Question: I am currently using the JQuery ajax function to call an exterior PHP file, in which I select and add data in a database. Once this is done, I run a success function in JavaScript. What's weird is that the database is updating successfully when ajax is called, however the success function is not running. Here is my code:
'''
<!DOCTYPE html>
<head>
<script type="text/javascript" src="jquery-1.6.4.js"></script>
</head>
<body>
<div onclick="addtask();" style="width:400px; height:200px; background:#000000;"></div>
<script>
function addtask() {
var tid = (Math.floor(Math.random() * 3)) + 1;
var tsk = (Math.floor(Math.random() * 10)) + 1;
if(tsk !== 1) {
$.ajax({
type: "POST",
url: "taskcheck.php",
dataType: "json",
data: {taskid:tid},
success: function(task) {alert(task.name);}
});
}
}
</script>
</body>
</html>
'''
And the PHP file:
'''
session_start();
$connect = mysql_connect('x', 'x', 'x') or die('Not Connecting');
mysql_select_db('x') or die ('No Database Selected');
$task = $_REQUEST['taskid'];
$uid = $_SESSION['user_id'];
$q = "SELECT task_id, taskname FROM tasks WHERE task_id=" .$task. " LIMIT 1";
$gettask = mysql_fetch_assoc(mysql_query($q));
$q = "INSERT INTO user_tasks (ut_id, user_id, task_id, taskstatus, taskactive) VALUES (null, " .$uid. ", '{$gettask['task_id']}', 0, 1)";
$puttask = mysql_fetch_assoc(mysql_query($q));
$json = array(
"name" => $gettask['taskname']
);
$output = json_encode($json);
echo $output;
'''
Let me know if you have any questions or comments, thanks.

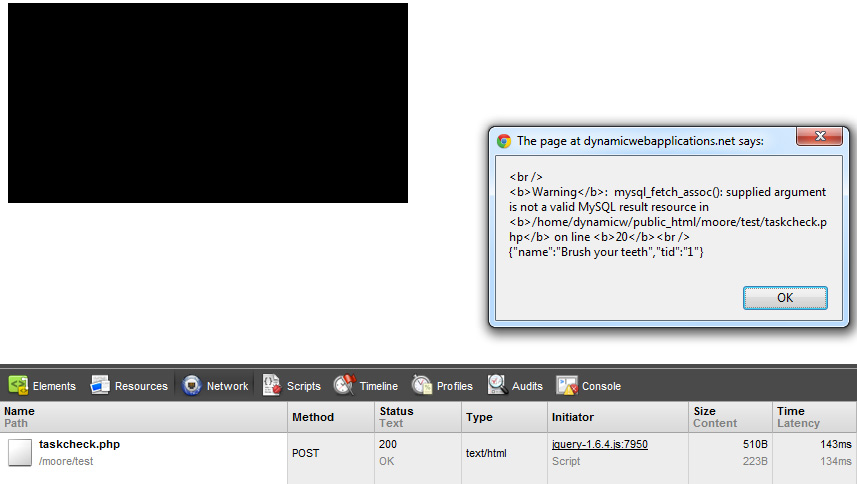
Answer: Ibelieve it runs but alert wont show because of error -
'''
success: function(task) {alert(task.name);}
'''
You have to decode JSON first with 'jQuery.parseJSON()', task is just a string
it shoudld look somthing like this
'''
function(m)
{
var task = jQuery.parseJSON( m );
alert(task['name']);
}
'''
Edit:
Ok ...
Try to use developer tools in your browser and place breakpoint on your success function, if it doesnt even lunch try to add error callback for your ajax call
'''
error: function(xhr, exc)
{
alert(xhr.status);
alert(exc);
}
'''
Edit2:
and there is your problem - your ajax is not only returning json data, but php warning too, and now I see where is your problem - you are fetching data after insert, delete
'''
$puttask = mysql_fetch_assoc(mysql_query($q));
'''
Now I feel bad for not noticing it sooner...